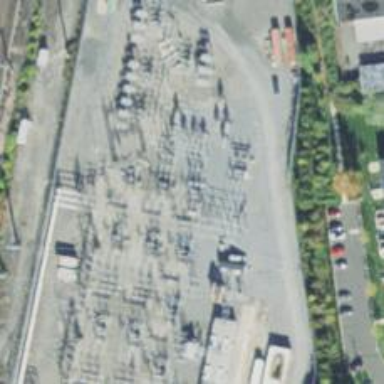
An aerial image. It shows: Switch used for power control.